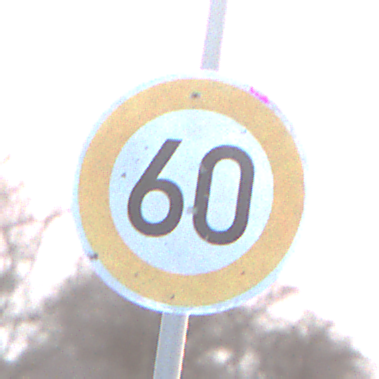
Verkehrszeichen: Geschwindigkeit60
Umgebung: Outdoor, Nature
Tageszeit: SunriseSunset
Wetter: Clear
Licht: Natural
Jahreszeit: NotSpecified
Kontrast: LowContrast